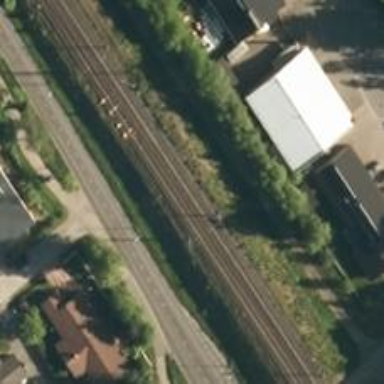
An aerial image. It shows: Railway track with continuous electrified contact line.